Question: i'm developing an android application using quickblox api. I'm using chat SMACK functionality (1 to 1 chat) and i try receive message from chat. I can retrieve the message text, but i can't get customs parameters.
Here is a screen about my message variable:

The values i need are values stored in 'map' : tempo, telefono, stato, nome , prefisso.. how i can retrieve that? I just try to search on quickblox documentation, but i have an api error when try to implement DefaultPacketExtension.
Thank you
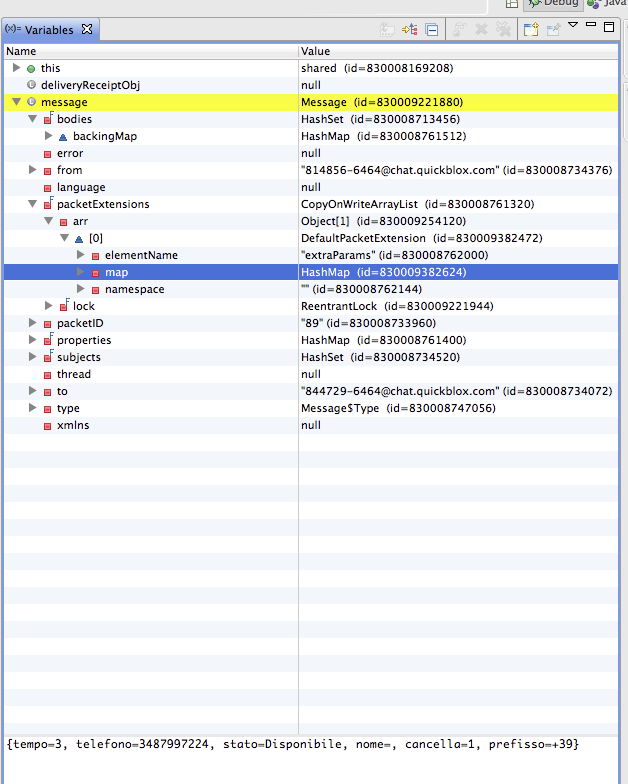
Answer: Here is an example how to do it using QuickBlox Android SDK 1.1
To send message with additional parameters:
'''
Map<String, Object> addinfoParams = new HashMap<String, Object>();
addinfoParams.put(Consts.AGE, 22);
addinfoParams.put(Consts.TYPE, "actor");
final String BODY = "Hey QuickBlox!";
Message message = createMsgWithAdditionalInfo(USER_ID, BODY, addinfoParams);
Log.i(TAG, "message: " + message.toXML());
try {
qbPrivateChat.sendMessage(USER_ID, message);
} catch (XMPPException e) {
e.printStackTrace();
}
...
private Message createMsgWithAdditionalInfo(int userId, String body, Map<?, ?> addinfoParams){
Message message = new Message(QBChatUtils.getChatLoginFull(userId), Message.Type.chat);
String addInfo = ToStringHelper.toString(addinfoParams, "", Consts.ESCAPED_AMPERSAND);
MessageExtension messageExtension = new MessageExtension(Consts.QB_INFO, "");
try {
messageExtension.setValue(Consts.ADDITIONAL_INFO, addInfo);
} catch (BaseServiceException e) {
e.printStackTrace();
}
message.addExtension(messageExtension);
message.setBody(body);
return message;
}
'''
To receive message and get custom parameters:
'''
chatMessageListener = new ChatMessageListener() {
@Override
public void processMessage(Message message) {
String from = message.getFrom();
String messageBody = message.getBody();
List<MessageExtension> messageExtensions = message.getExtensions();
}
@Override
public boolean accept(Message.Type type) {
switch (type) {
case normal:
case chat:
case groupchat:
return true;
default:
return false;
}
}
};
'''
More info in Chat snippets <URL>